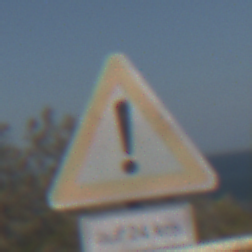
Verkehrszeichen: Gefahrenstelle
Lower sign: LaengeEinerStrecke6
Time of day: MorningAfternoon
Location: Outdoor (Nature)
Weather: Clear
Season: NotSpecified
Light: Natural